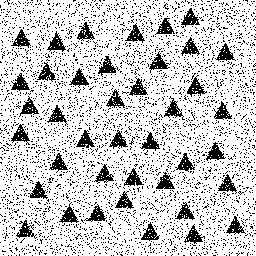
Squares: 0
Triangles: 40
Stars: 0
Total shapes: 40